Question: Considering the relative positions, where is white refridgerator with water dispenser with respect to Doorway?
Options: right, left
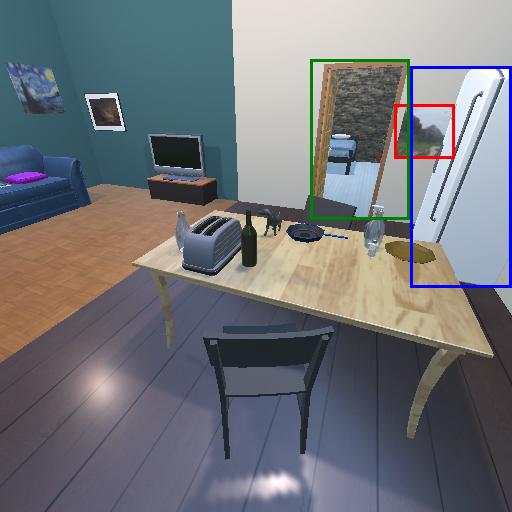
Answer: right